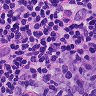
Metastatic tissue present: yes